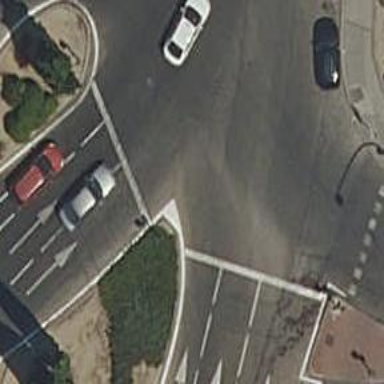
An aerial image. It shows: Road with traffic signals.